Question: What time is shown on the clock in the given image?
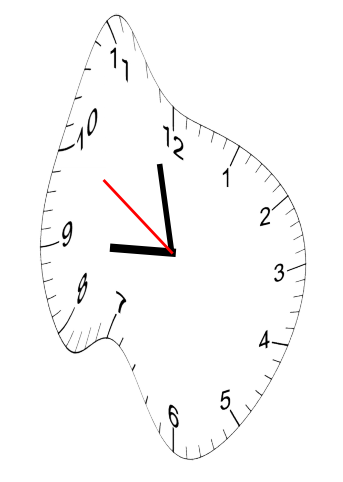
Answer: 08:57:50